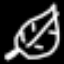
Label: leaf